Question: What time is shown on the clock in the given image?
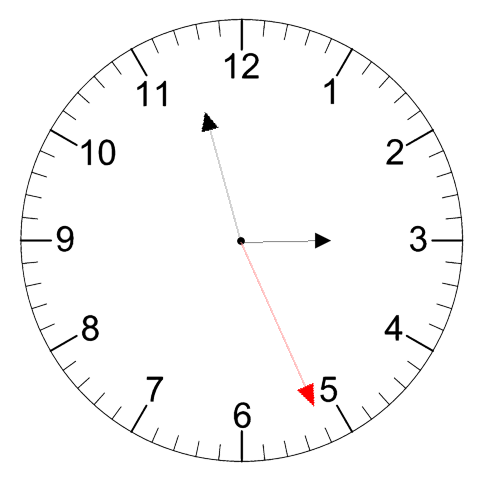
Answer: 02:57:26